Question: I want to transition an existing website to a SPA with REST support from WebApi 2. I don't want to have the services be part of my existing project but I would like to be able to make requests from JavaScript to my Web API layer. It would be nice if I could use api.mywebsite.com but browsers will block the cross domain request.
Instead, I am assuming I'll have to add something to hijack a specific route like: mysite.com/api/*. What is the correct way of doing this? I can't seem to find any resources that talk about doing something like this.
I am trying create something like this with a single page application. I want to call directly into the web api from my client though.

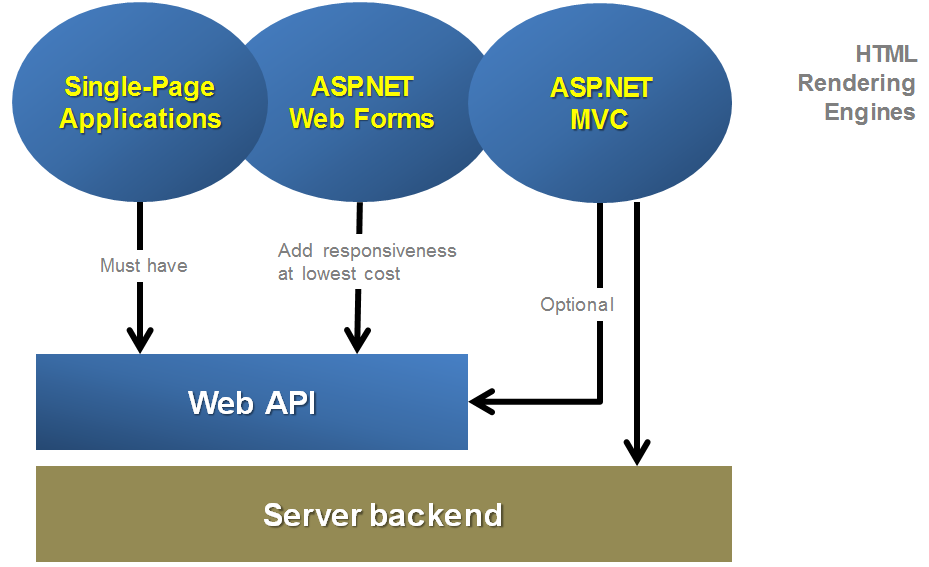
Answer: If you want to separate Service and application you have a few choices:
1. Use JSONP. It only supports GET requests. It can work if your application does occasional GET requests to some public api (like twitter), but it's not good for data-centric application with many Restfull or RPC style requests.
2. Use CORS. It is a W3C standard that allows a server to relax the same-origin policy. Using CORS, a server can explicitly allow some cross-origin requests while rejecting others. One drawback of this option is that it supports only IE10+. See more CORS browse support. Enabling Cross-Origin Requests in ASP.NET Web API.
3. Separate you application and service, but host them under the same domain.